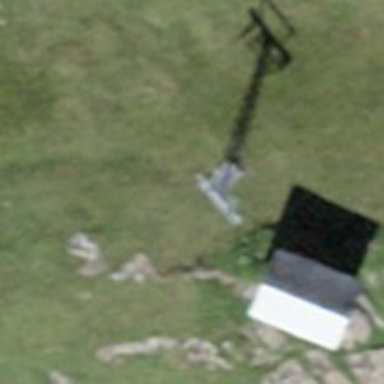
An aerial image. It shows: Pylon for aerialway.